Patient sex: M
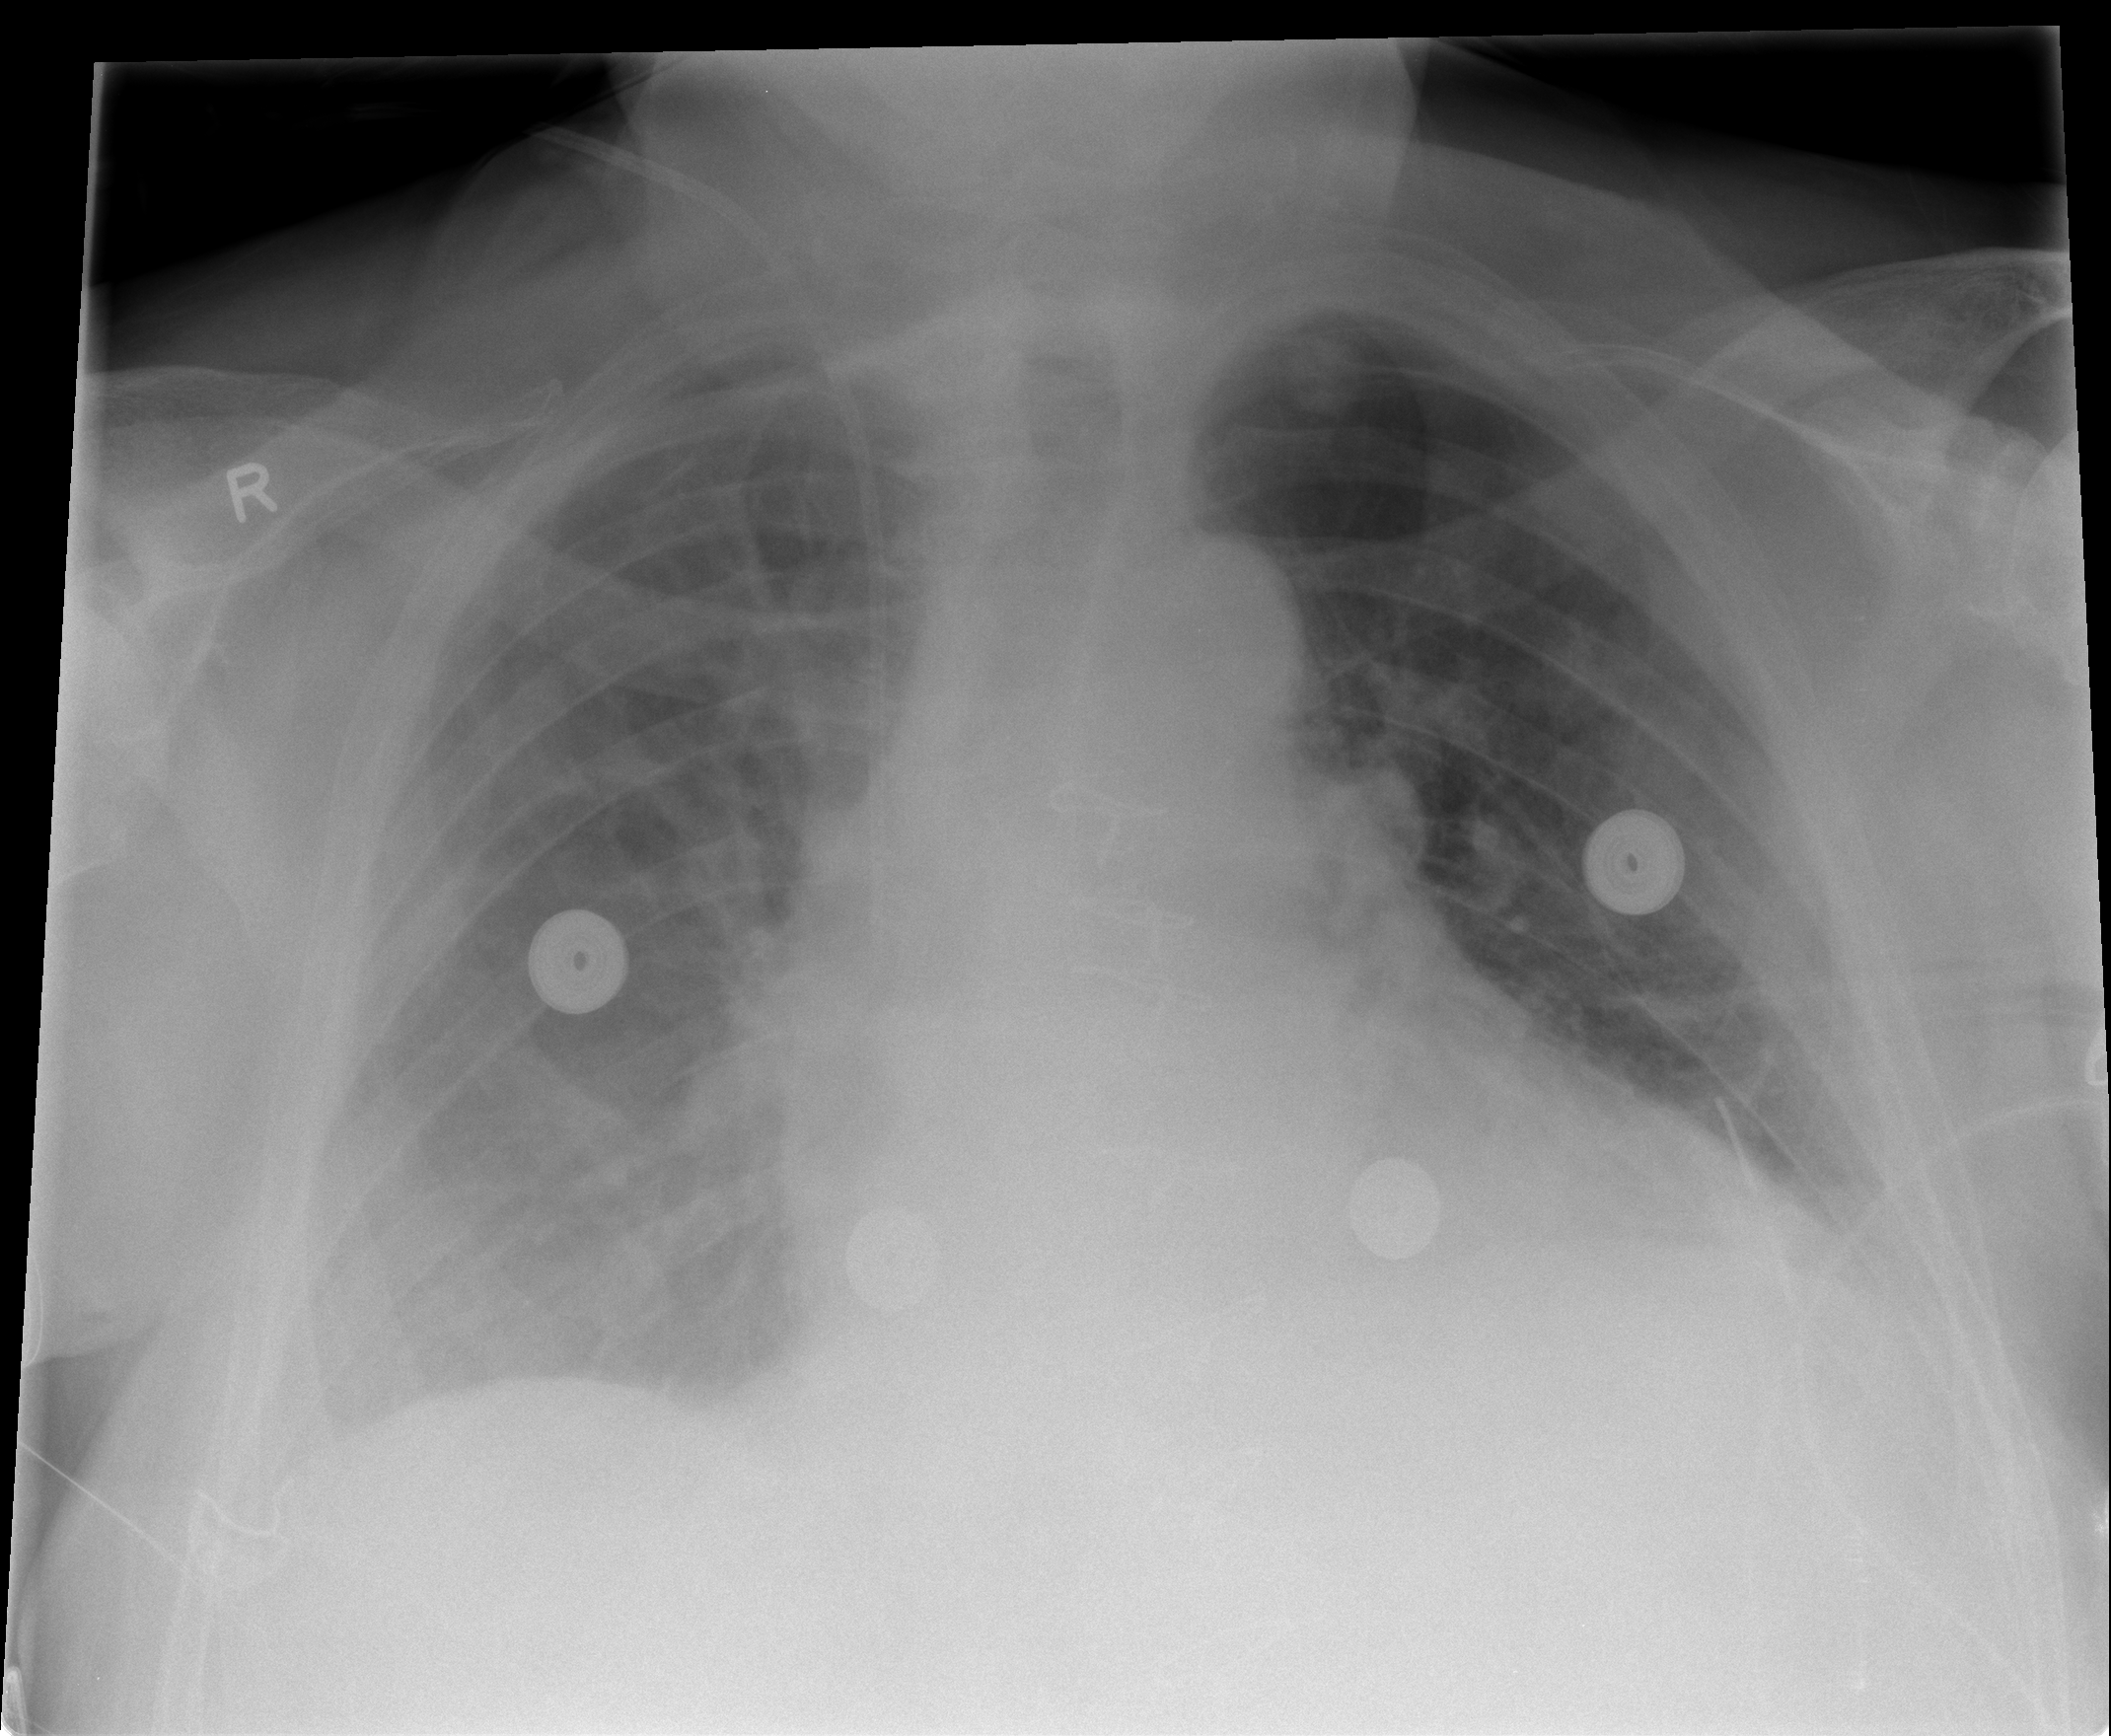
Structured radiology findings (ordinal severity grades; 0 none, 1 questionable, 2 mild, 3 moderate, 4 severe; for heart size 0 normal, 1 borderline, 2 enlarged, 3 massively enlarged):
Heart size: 2
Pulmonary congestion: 3
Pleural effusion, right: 2
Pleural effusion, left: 1
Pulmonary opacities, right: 1
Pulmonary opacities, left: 0
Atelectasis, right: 2
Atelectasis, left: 2